Question:
I used 'svcutil.exe /t:metadata <url-to-xsd>' to download an xsd file.
Question: What are strange chatacters in the resulting file as displayed by using the 'type' command from the VS CMD prompt?
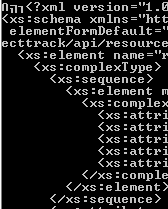
Answer: Those are the "byte order marks". They identify how the two bytes of the Unicode for the characters are ordered. They're added whenever you write out Unicode data (and will be not displayed if you view the file in Notepad or something else that recognizes Unicode).